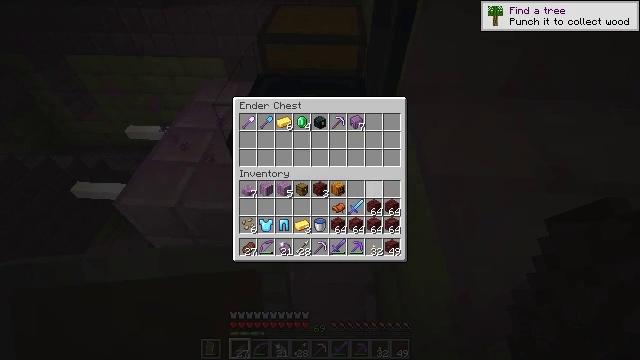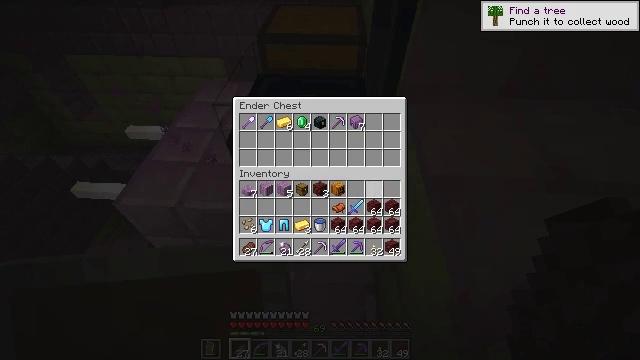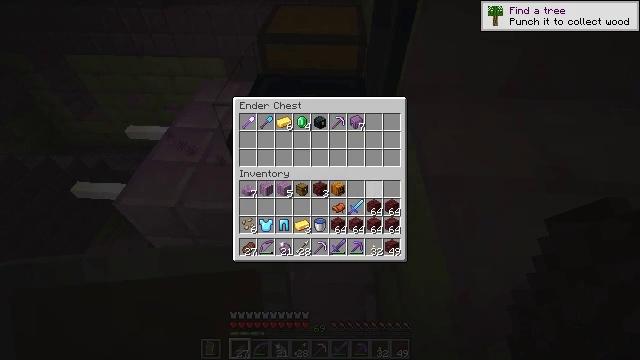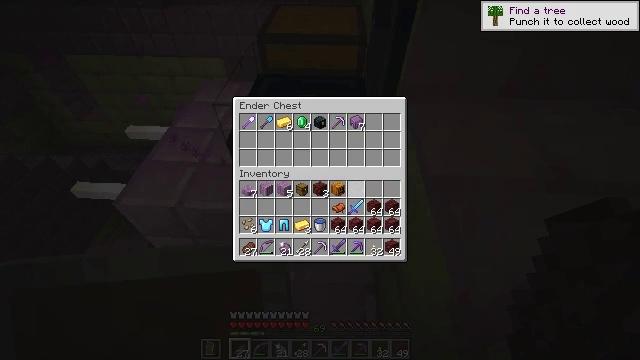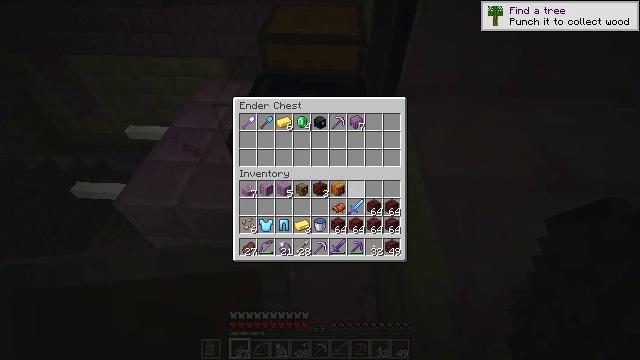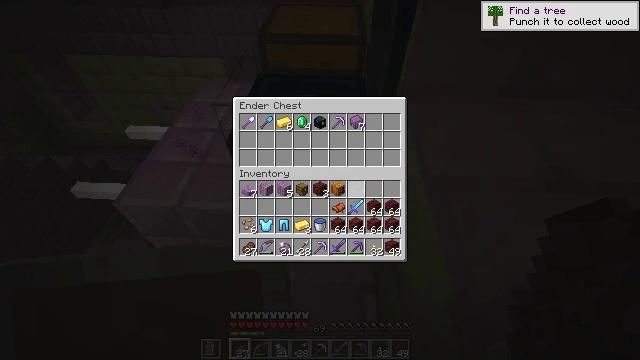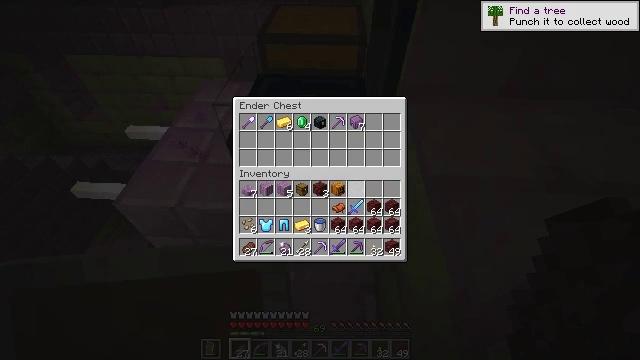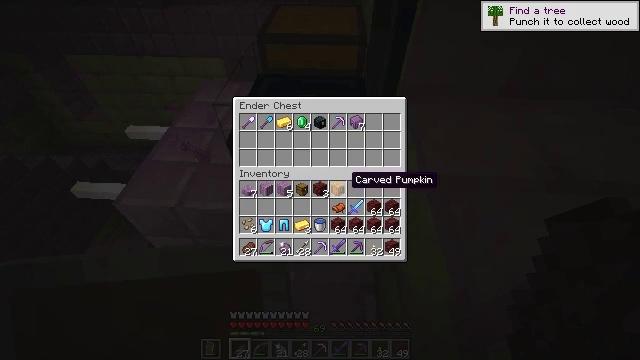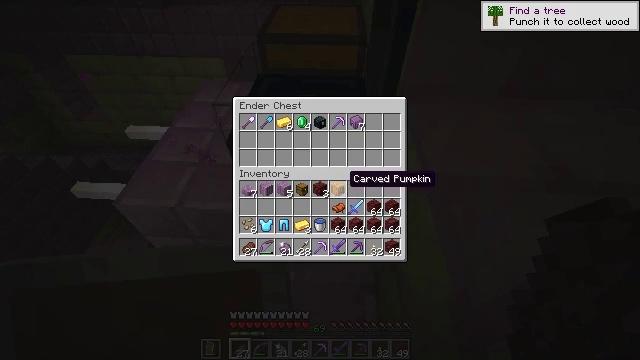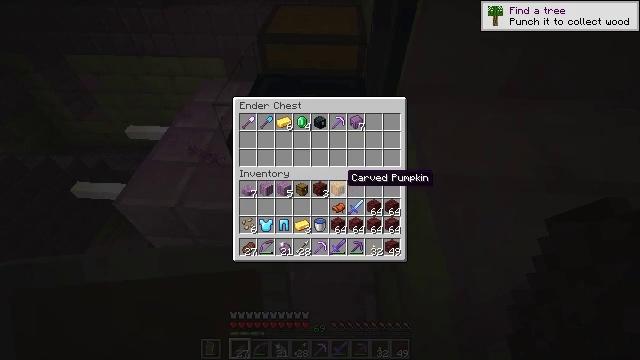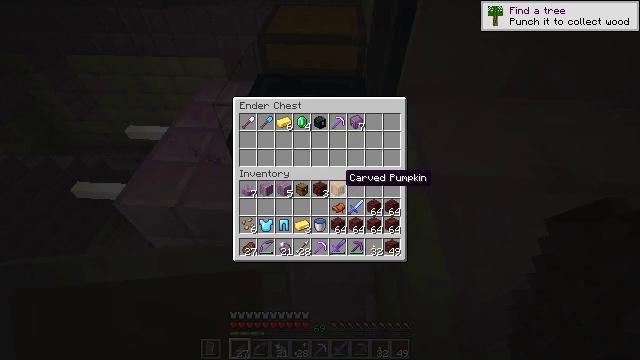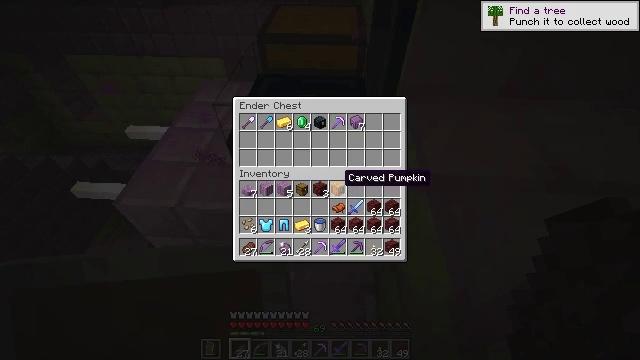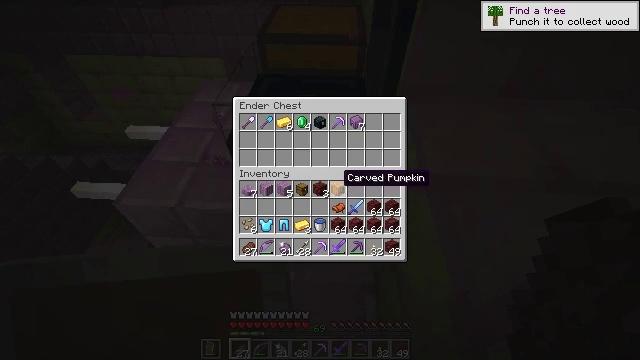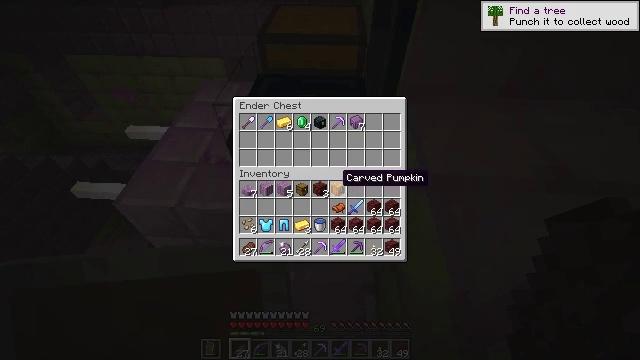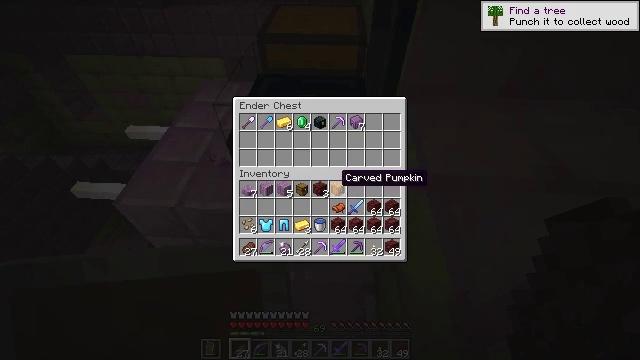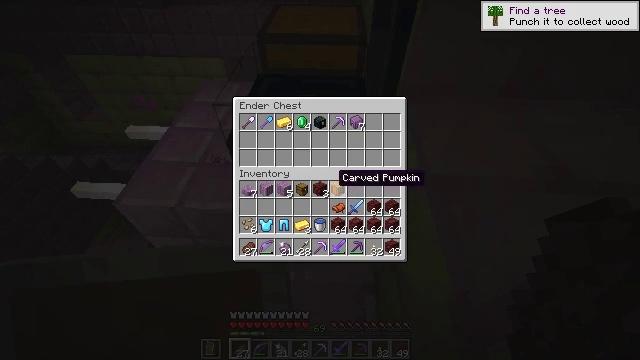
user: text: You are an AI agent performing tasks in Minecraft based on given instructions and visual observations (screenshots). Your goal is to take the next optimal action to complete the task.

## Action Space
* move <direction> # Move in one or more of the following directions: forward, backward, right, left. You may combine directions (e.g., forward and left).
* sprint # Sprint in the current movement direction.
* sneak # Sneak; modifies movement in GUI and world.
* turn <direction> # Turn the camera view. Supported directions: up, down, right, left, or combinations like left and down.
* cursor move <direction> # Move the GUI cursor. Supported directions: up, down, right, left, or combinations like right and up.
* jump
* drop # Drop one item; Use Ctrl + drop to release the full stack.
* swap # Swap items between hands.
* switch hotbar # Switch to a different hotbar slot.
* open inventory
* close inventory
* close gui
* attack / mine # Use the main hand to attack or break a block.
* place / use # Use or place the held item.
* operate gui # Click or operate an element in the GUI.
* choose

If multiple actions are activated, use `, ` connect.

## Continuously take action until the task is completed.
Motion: motion action
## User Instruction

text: Reclaim the chest into your inventory.
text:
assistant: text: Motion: sneak
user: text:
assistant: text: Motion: sneak
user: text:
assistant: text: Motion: sneak
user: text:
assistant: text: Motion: sneak
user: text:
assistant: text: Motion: sneak
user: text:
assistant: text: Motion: sneak, turn left
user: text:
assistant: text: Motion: sneak
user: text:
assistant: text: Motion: sneak
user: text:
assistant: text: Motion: sneak
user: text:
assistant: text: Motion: sneak
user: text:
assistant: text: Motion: sneak
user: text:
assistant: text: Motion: sneak
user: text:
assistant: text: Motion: sneak
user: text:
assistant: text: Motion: sneak
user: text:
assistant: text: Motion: sneak
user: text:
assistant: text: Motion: sneak
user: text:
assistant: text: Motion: sneak
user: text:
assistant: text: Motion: sneak
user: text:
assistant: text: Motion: sneak, turn left
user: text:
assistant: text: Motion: sneak
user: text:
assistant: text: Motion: sneak
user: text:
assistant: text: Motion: sneak
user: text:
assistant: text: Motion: sneak
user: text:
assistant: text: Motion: sneak
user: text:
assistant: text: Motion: sneak
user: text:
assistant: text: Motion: sneak
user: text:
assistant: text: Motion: sneak, turn down
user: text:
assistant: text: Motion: sneak, turn down
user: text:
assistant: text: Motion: sneak
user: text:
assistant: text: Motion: sneak